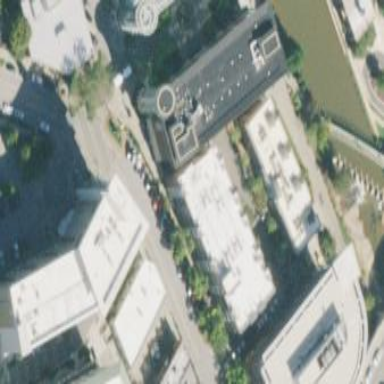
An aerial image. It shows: Hotel building.